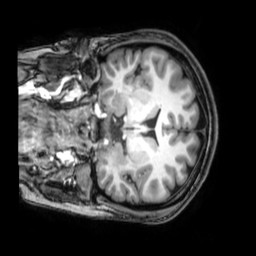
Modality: T1w
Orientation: coronal
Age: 25
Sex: female
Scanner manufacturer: philips
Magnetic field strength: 3 T
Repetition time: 0.008113 s
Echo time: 0.003709 s